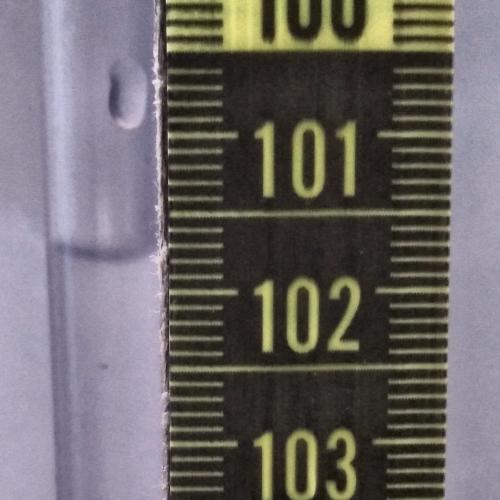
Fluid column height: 101.8 cm